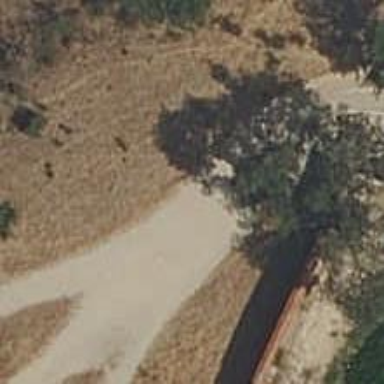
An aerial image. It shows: Compacted path with grade2 tracktype.